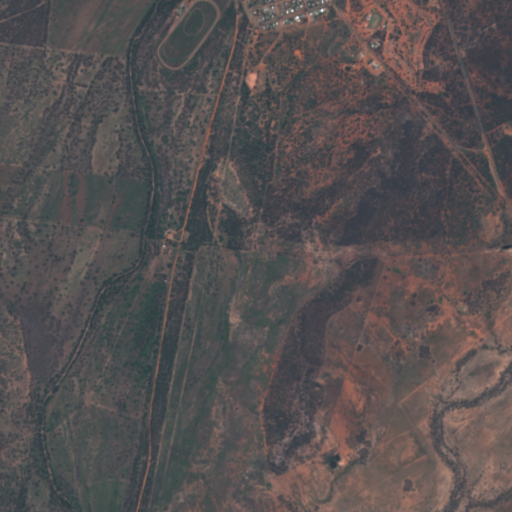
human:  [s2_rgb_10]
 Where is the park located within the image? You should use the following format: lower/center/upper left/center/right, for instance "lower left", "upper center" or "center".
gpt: The park is located in the upper of the image.
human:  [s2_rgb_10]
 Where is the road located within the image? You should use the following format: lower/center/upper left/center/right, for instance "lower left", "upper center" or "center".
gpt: There is no road in the image.